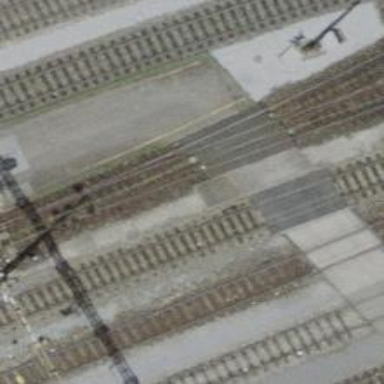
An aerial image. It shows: Level crossing along the railway.